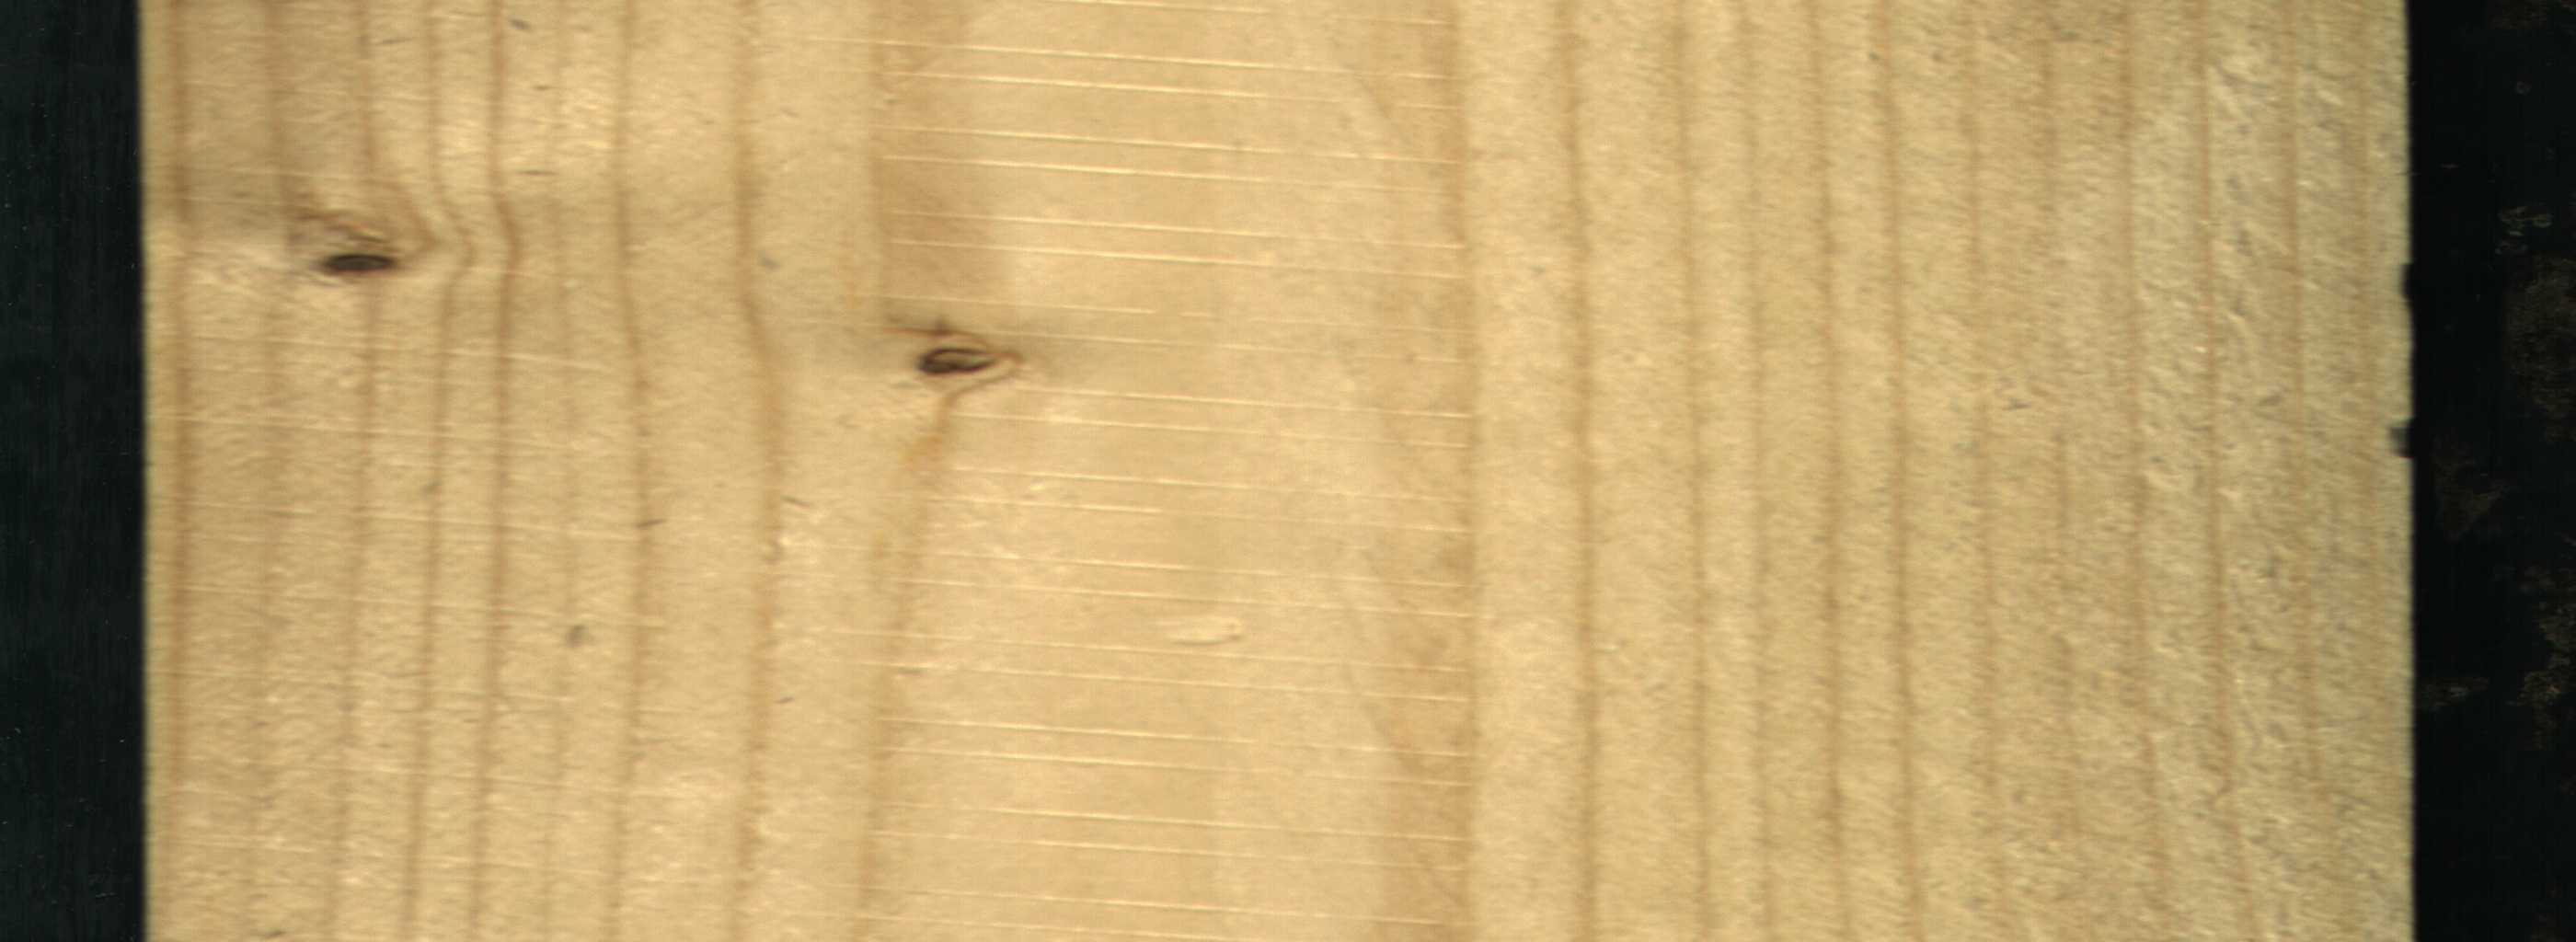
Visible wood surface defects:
Live_Knot
Live_Knot